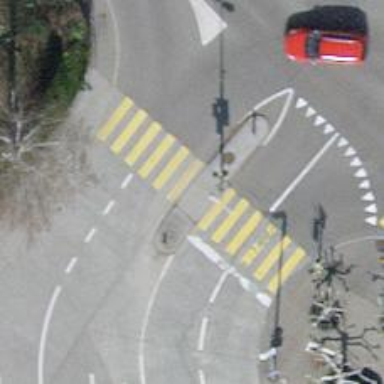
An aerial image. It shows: Crossing with traffic signals.